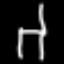
Label: chair